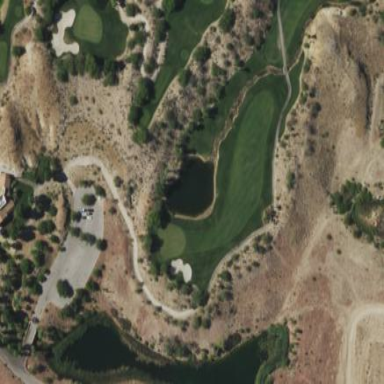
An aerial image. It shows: Scenic golf fairway.